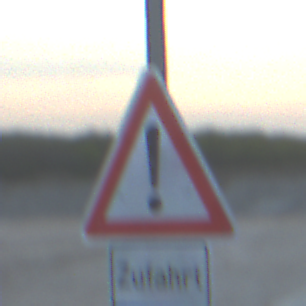
Verkehrszeichen: Gefahrenstelle
Zusatzzeichen unten: HinweiseAufGefahrenDurchVerbaleAngabe11
Umgebung: Outdoor, Beach
Tageszeit: SunriseSunset
Wetter: PartlyCloudy
Licht: Natural
Jahreszeit: NotSpecified
Kontrast: LowContrast